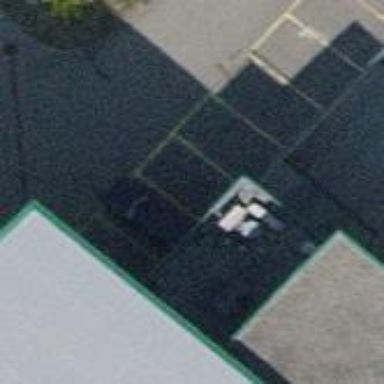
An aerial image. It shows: View of roof of building.